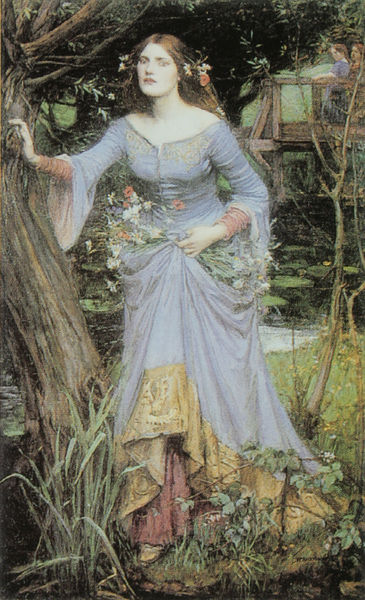
Titel: Ophelia
Künstler: John William Waterhouse
Standort: London
Institution: The Pre-Raphaelite Trust
Schlagwörter: baum, blau, blätter, dunkel, hand, laub, mann, wasser, bäume, fluss, frauen, gelb, grün, landschaft, menschen, mädchen, see, teich, ufer, äste, ausschnitt, blume, blumen, braun, frau, frisur, grau, haar, holz, kleid, mund, nase, schwarz, stützen, weiss, blick, blüte, blüten, dame, gras, park, rasen, rosen, rot, wiese, leute, rock, symbolismus, augen, blass, gesicht, haarschmuck, halten, kleidung, ärmel, bildnis, hals, hände, porträt, ast, bach, baumstamm, gräser, natur, stamm, weide, zweige, brücke, gold, haare, realismus, adel, personen, saum, blatt, pflanzen, borte, dekoltee, scheitel, schulter, schultern, wald, kinder, garten, schleppe, farbig, sommer, farben, bank, figuren, romantik, steg, bordüre, jugendstil, rüsche, rüschen, aufstützen, baumkrone, blumenstrauss, strauß, ruine, unterrock, zweig, mohn, mohnblumen, scherpe, schuh, portraits, knospen, romantisch, tümpel, stark, rinde, bürgerlich, unkraut, seerosen, fachwerk, präraffaeliten, adelig, blumenschmuck, seegras, gerafft, lilien, unheimlich, ophelia, blaues kleid, böicke, rtal, schwimen, wasserrosen, tümpelö, jungrfrau